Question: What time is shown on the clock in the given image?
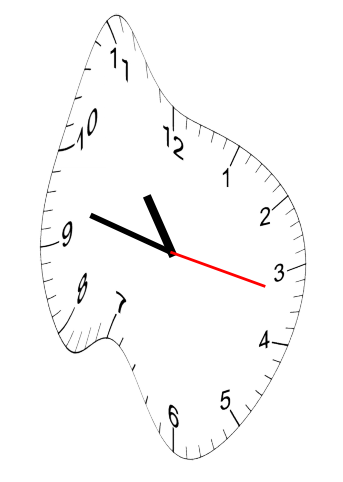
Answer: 10:47:17